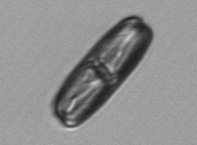
Label: Ephemera